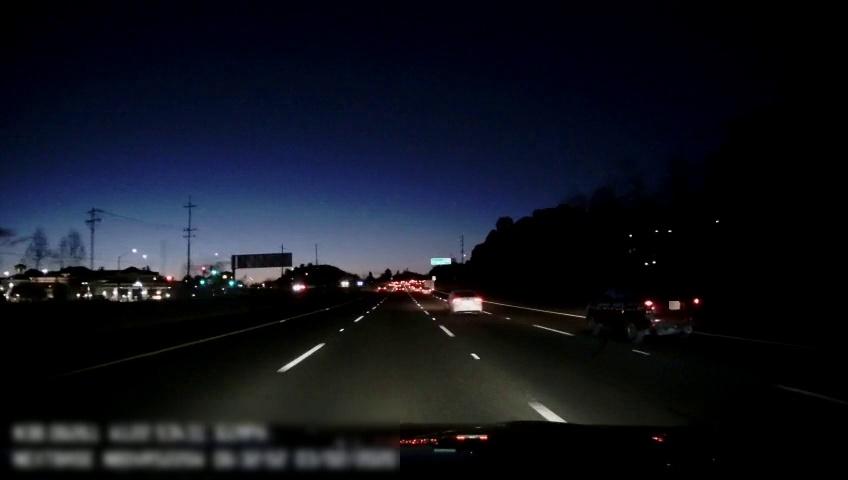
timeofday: Night
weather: Other
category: Drivable Space
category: Vehicles | SUV
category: Vehicles | Car
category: Vehicles | Other LV
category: Lanes | Alternate Lane
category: Lanes | Current Lane
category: Lanes | Current Lane
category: Lanes | Alternate Lane
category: Lanes | Alternate Lane
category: Traffic | Signs